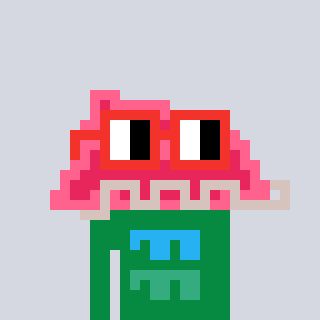
a pixel art character with square red glasses, a retainer-shaped head and a green-colored body on a cool background